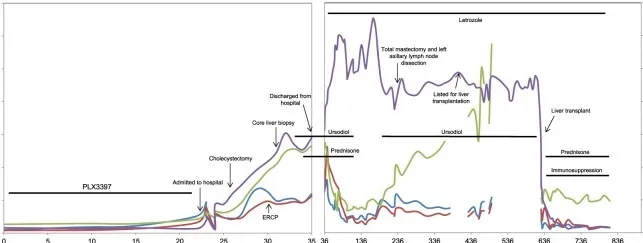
Trends in hepatic enzyme and bilirubin levels in U/L from baseline through 6 months post-liver transplant. Aspartate aminotransferase (AST), alanine transaminase (ALT), and alkaline phosphatase (ALP) trends are shown on the primary y axis on the left. The total bilirubin (TBili) trends are shown on the secondary y axis on the right.
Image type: chart (chart)